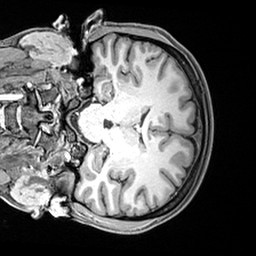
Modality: T1w
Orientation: coronal
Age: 23
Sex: female
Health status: healthy
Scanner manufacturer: siemens
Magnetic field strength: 3 T
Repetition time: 2.4 s
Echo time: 0.00217 s